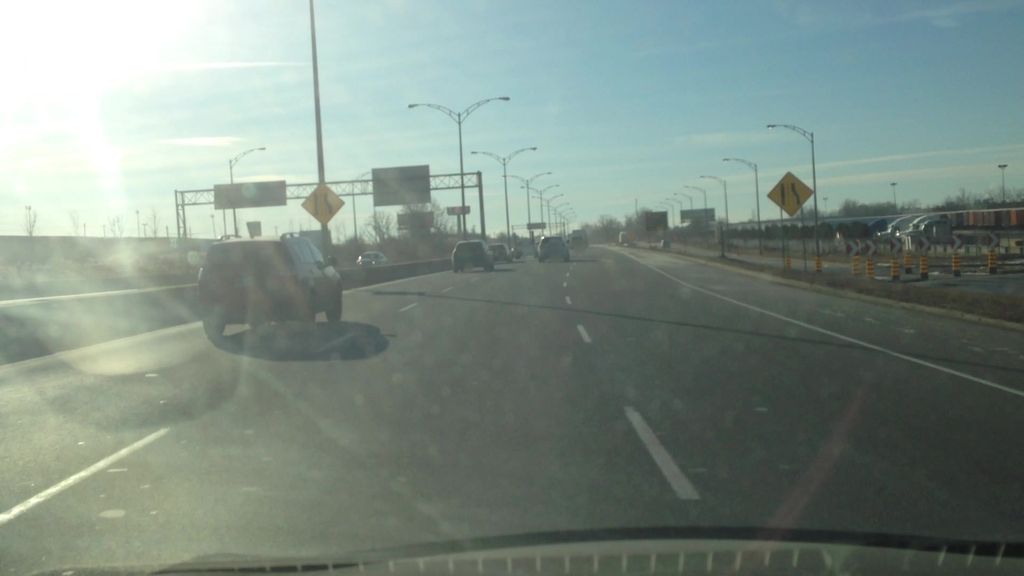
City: montreal